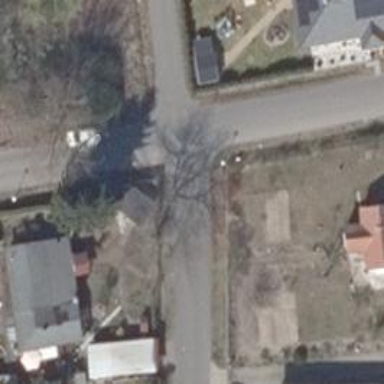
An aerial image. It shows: Residential road.